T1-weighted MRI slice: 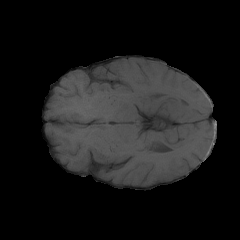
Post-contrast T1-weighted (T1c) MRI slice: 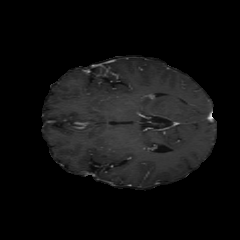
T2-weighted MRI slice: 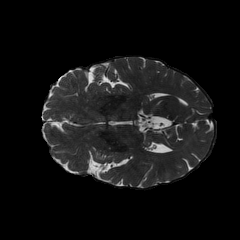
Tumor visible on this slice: no